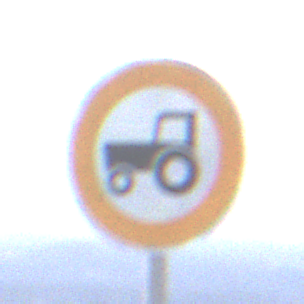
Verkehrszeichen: VerbotKraftfahrzeugeZuegeNichtSchneller25
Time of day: SunriseSunset
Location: Outdoor (Suburban)
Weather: Clear
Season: NotSpecified
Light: Natural